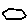
Label: hexagon